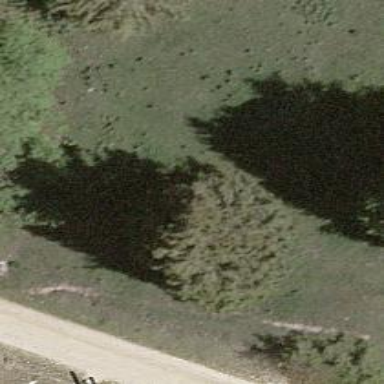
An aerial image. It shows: Beautiful tree in nature.